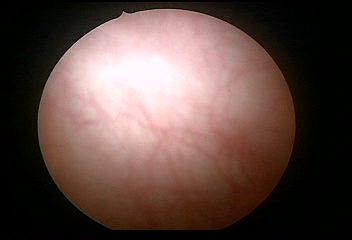
Modality: WLC
Class: Normal mucosa
Bladder cancer association: No